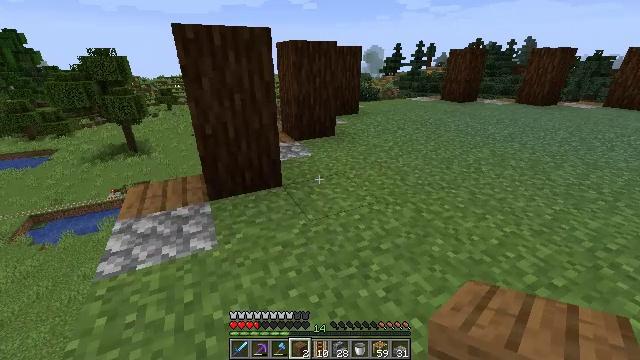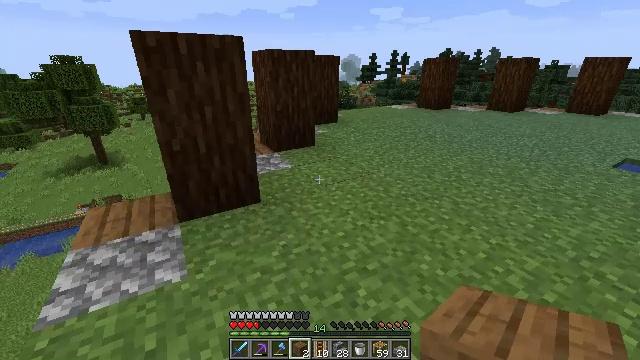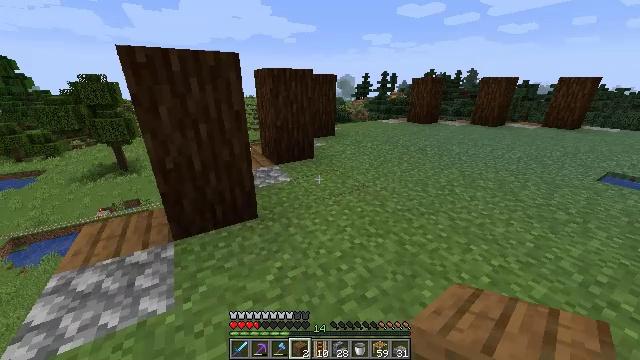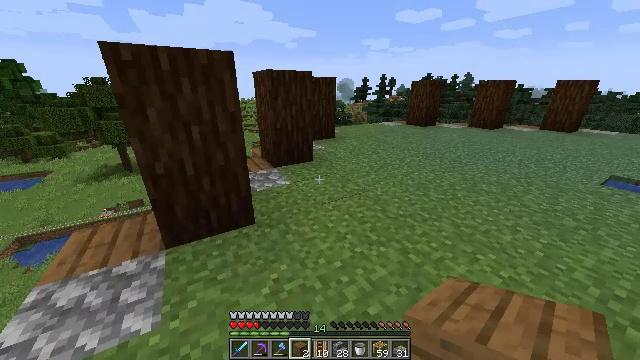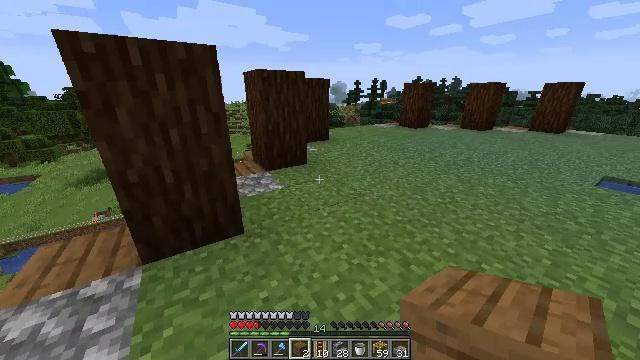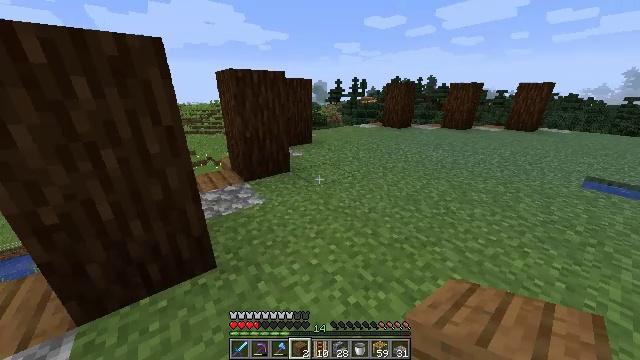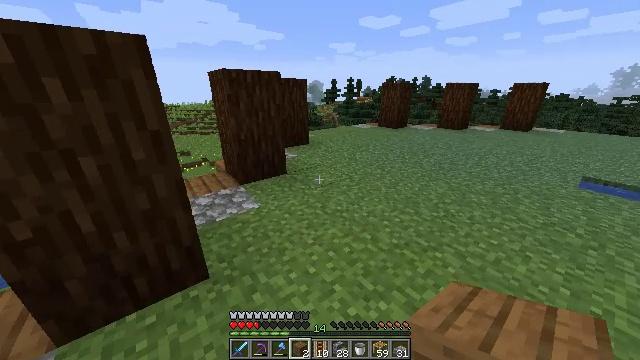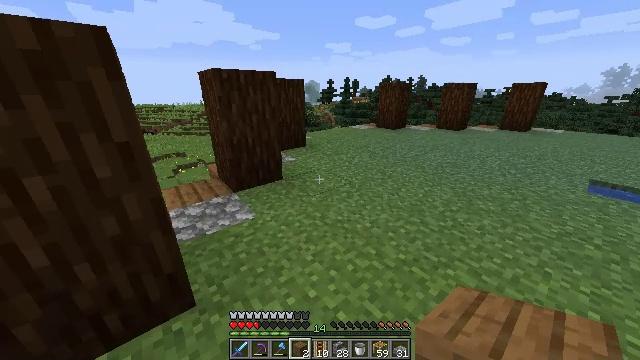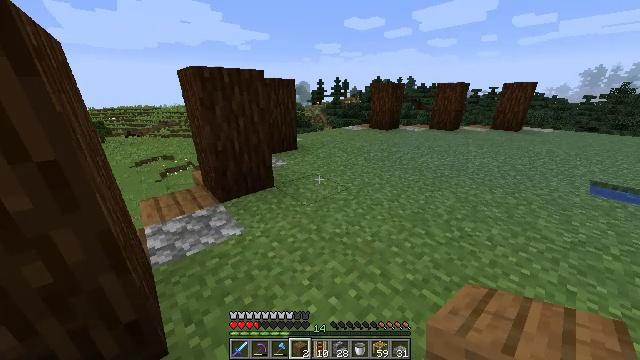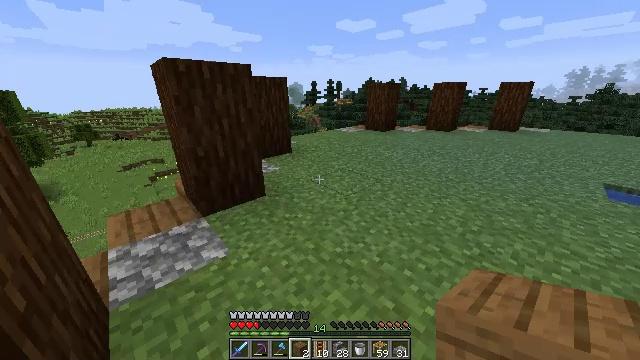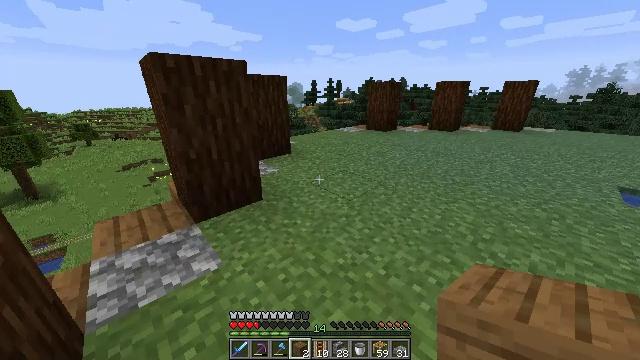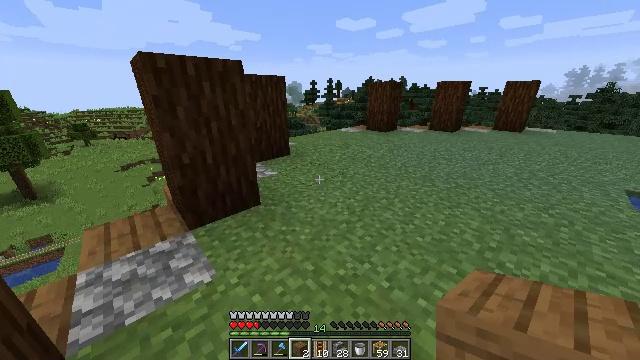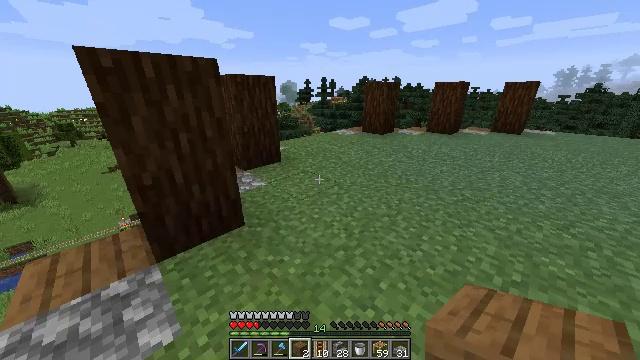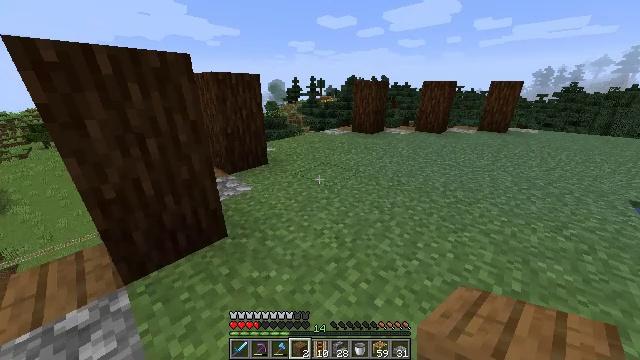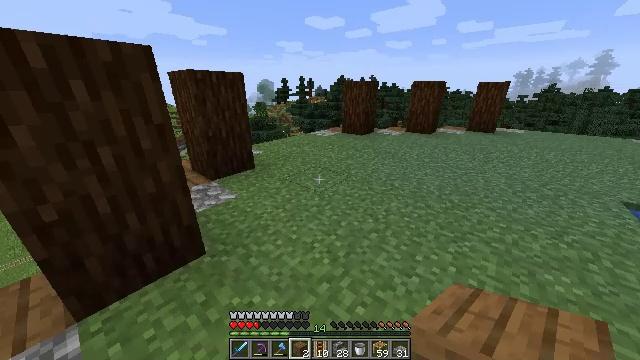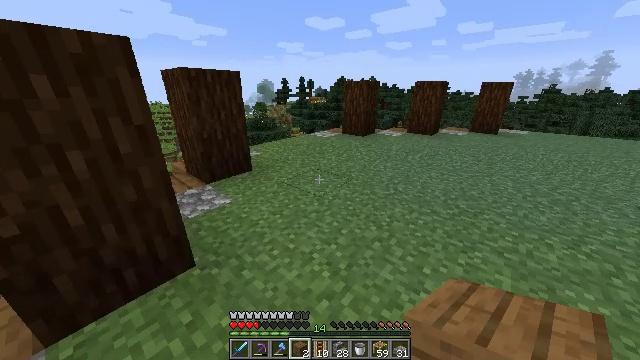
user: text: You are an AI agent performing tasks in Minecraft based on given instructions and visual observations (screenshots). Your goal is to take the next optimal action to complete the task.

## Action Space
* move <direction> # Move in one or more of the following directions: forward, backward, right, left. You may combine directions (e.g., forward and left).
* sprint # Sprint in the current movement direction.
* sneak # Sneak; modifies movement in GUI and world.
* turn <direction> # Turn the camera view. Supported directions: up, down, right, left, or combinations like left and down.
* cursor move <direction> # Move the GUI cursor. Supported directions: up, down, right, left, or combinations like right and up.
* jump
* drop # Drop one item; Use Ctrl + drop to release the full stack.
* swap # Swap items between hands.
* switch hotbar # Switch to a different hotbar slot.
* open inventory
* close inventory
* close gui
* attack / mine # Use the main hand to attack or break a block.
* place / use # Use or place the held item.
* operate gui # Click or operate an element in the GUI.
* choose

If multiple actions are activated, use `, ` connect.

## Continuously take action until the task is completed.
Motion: motion action
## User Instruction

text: Harvest grass block to clear the area.
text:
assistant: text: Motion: move forward, sprint, turn right and up
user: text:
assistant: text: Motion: move forward, sprint, turn up
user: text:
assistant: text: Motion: move forward, sprint
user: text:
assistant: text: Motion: move forward, sprint, turn right
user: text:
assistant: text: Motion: move forward, turn right
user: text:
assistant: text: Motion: move forward, turn right
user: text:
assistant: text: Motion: move forward, sprint
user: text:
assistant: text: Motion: move forward, sprint, turn right
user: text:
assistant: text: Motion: move forward, sprint, turn right
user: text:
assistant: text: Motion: move forward, sprint
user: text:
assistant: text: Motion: move forward
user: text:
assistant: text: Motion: move forward, turn right
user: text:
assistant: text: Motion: move forward, turn right
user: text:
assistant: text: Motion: move forward, turn right
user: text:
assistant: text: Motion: move forward, sprint
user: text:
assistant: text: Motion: move forward, sprint
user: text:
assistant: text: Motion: move forward, sprint
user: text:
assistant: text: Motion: move forward, sprint
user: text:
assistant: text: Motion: move forward, sprint
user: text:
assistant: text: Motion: move forward, turn right
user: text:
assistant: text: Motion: move forward
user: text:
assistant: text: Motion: move forward
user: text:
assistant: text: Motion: move forward, sprint
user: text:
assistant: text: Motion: move forward, sprint
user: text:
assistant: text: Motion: move forward, sprint, turn right
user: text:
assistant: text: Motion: move forward, sprint, turn right
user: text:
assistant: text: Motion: move forward, turn right
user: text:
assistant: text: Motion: move forward, turn right and up
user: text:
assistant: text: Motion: move forward
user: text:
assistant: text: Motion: move forward